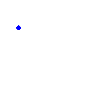
Particle: kaon